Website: macys
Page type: billing-address
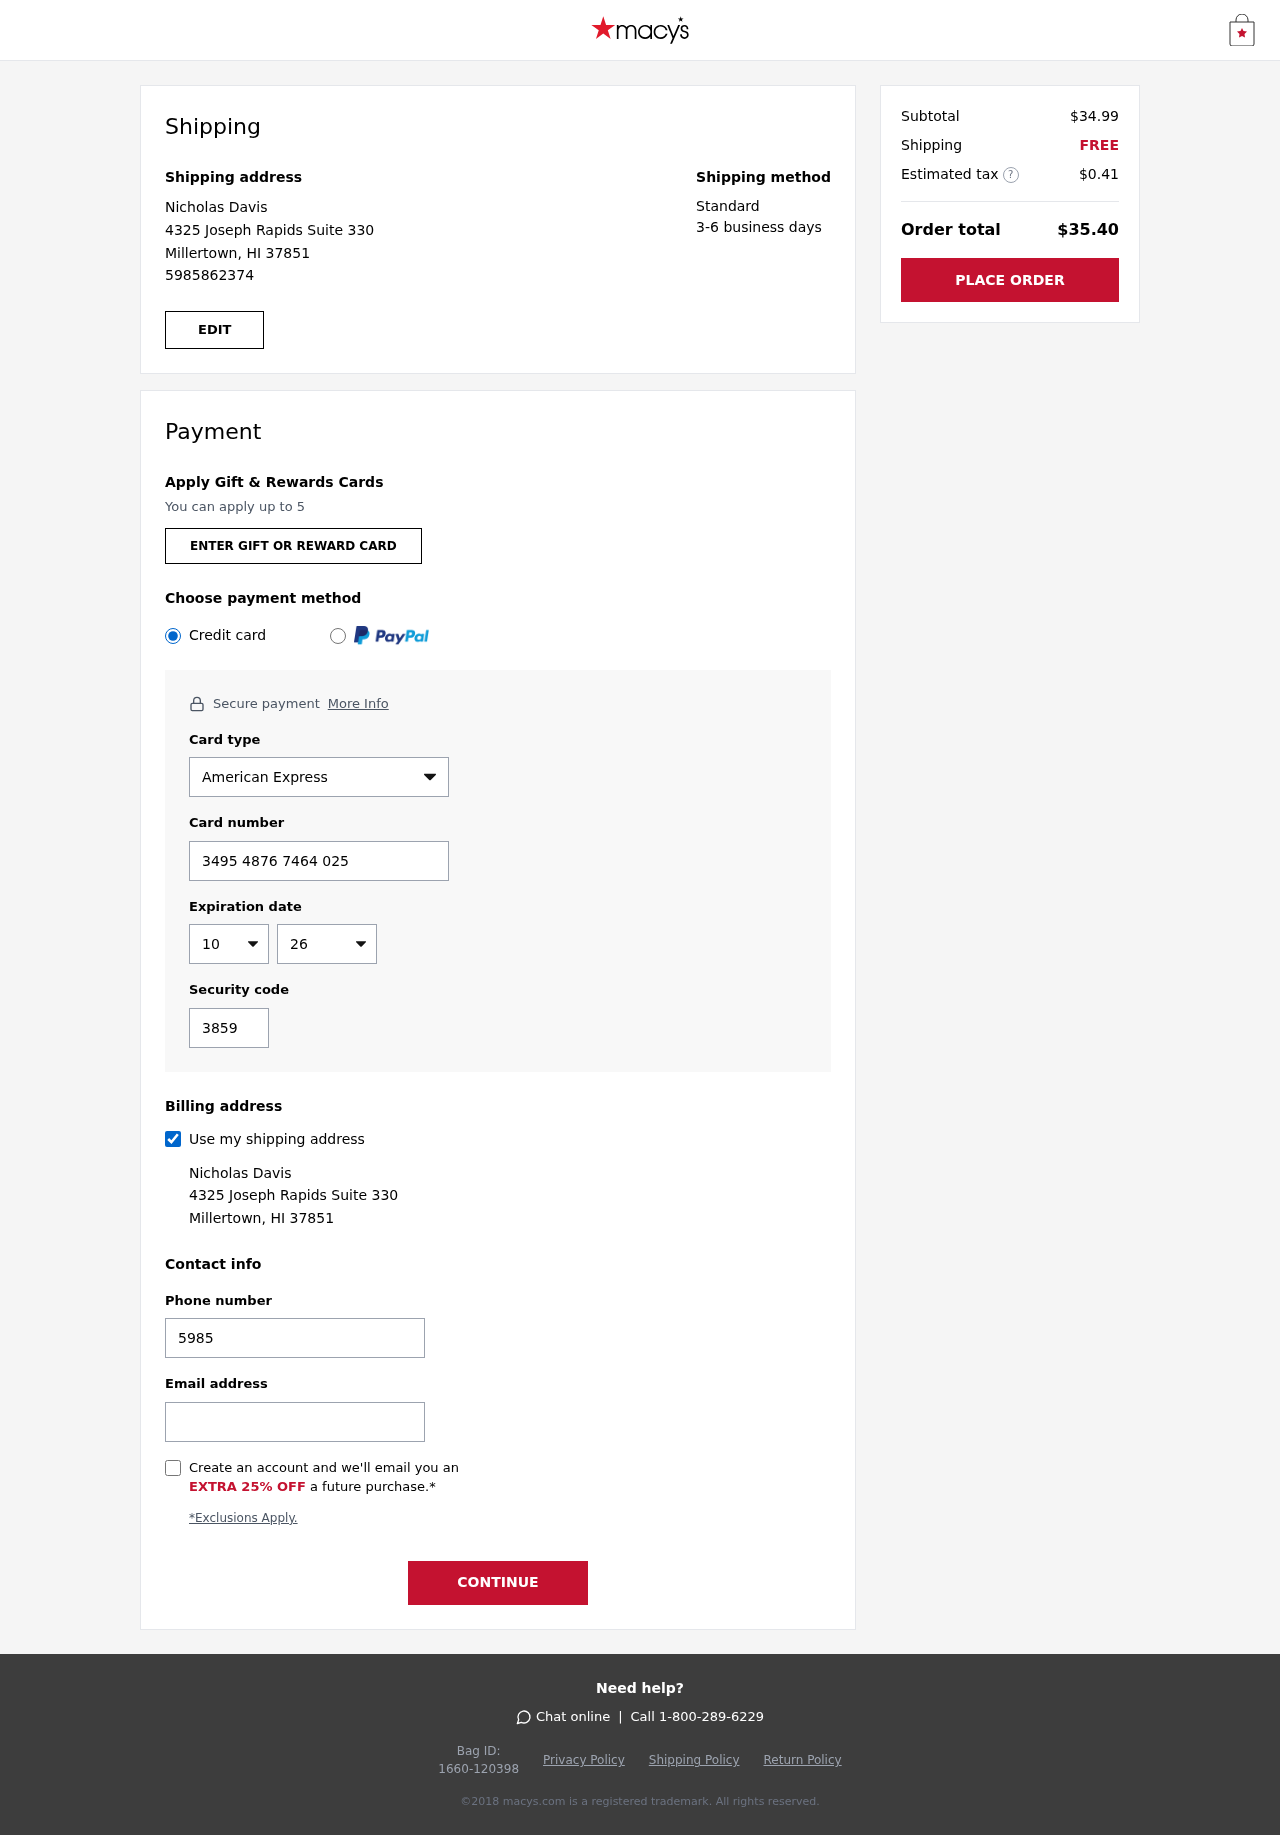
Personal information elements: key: PII_CARD_CVV
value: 3859
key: PII_CARD_EXPIRY_MONTH
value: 10
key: PII_CARD_EXPIRY_YEAR
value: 26
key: PII_CARD_NUMBER
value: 3495 4876 7464 025
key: PII_CARD_TYPE
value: American Express
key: PII_EMAIL
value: nicholas_davis@yahoo.com
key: PII_FULLNAME
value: Nicholas Davis
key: PII_PHONE
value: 5985862374
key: PII_STREET
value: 4325 Joseph Rapids Suite 330
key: PII_CITY_STATE_ZIP
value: Millertown, HI 37851
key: PII_FIRSTNAME
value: Nicholas
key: PII_LASTNAME
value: Davis
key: PII_FULLNAME2
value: Nicholas Davis
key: PII_FULLNAME3
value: Nicholas Davis
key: PII_FIRSTNAME2
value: Nicholas
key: PII_FIRSTNAME3
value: Nicholas
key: PII_LASTNAME2
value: Davis
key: PII_LASTNAME3
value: Davis
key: PII_FIRSTNAME_DERIVED
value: Nicholas
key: PII_LASTNAME_DERIVED
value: Davis
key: PII_FULLNAME_DERIVED
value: Nicholas Davis
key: PII_NAME_FULL_DERIVED
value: Nicholas Davis
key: PII_STREET2
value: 4325 Joseph Rapids Suite 330
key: PII_PHONE2
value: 5985862374
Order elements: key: ORDER_SUBTOTAL
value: $34.99
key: ORDER_SHIPPING_COST
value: FREE
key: ORDER_TAX
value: $0.41
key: ORDER_TOTAL
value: $35.40